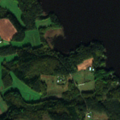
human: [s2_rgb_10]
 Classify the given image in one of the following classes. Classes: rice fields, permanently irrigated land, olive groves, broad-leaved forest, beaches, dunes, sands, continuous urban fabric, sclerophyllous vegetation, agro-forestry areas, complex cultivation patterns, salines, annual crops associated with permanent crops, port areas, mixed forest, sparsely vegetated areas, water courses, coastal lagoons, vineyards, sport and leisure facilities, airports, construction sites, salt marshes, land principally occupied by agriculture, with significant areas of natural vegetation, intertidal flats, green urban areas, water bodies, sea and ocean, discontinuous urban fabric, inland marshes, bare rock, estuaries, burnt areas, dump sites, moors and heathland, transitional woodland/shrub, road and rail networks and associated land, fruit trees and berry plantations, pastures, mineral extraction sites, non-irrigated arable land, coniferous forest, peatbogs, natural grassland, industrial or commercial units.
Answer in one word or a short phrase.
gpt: non-irrigated arable land, land principally occupied by agriculture, with significant areas of natural vegetation, mixed forest, water bodies